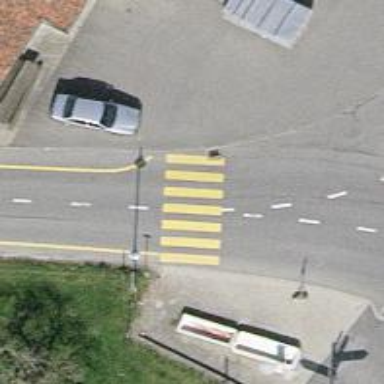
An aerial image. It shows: Marked crossing on the road.